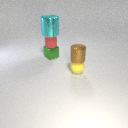
large cyan metal cylinder above small red rubber cylinder